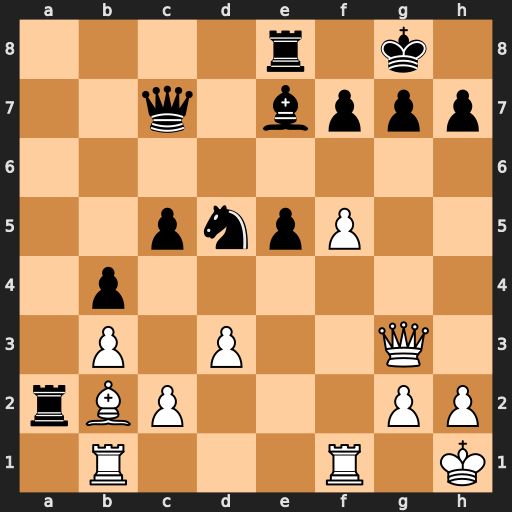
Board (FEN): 4r1k1/2q1bppp/8/2pnpP2/1p6/1P1P2Q1/rBP3PP/1R3R1K
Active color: w
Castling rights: -
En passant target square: -
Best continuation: Bxe5 Qxe5 Qxe5